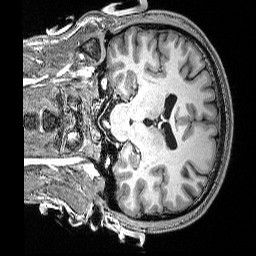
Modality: T1w
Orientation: coronal